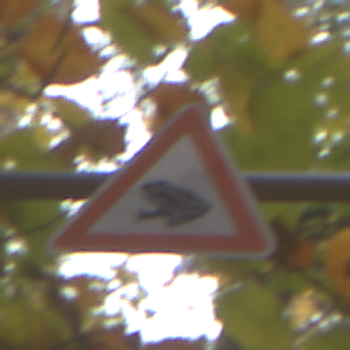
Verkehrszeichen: AmphibienwanderungRechts
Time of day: MorningAfternoon
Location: Outdoor (Nature)
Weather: Overcast
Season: Autumn
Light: Natural